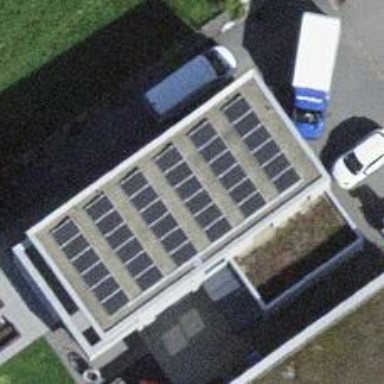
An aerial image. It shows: Solar power generator.